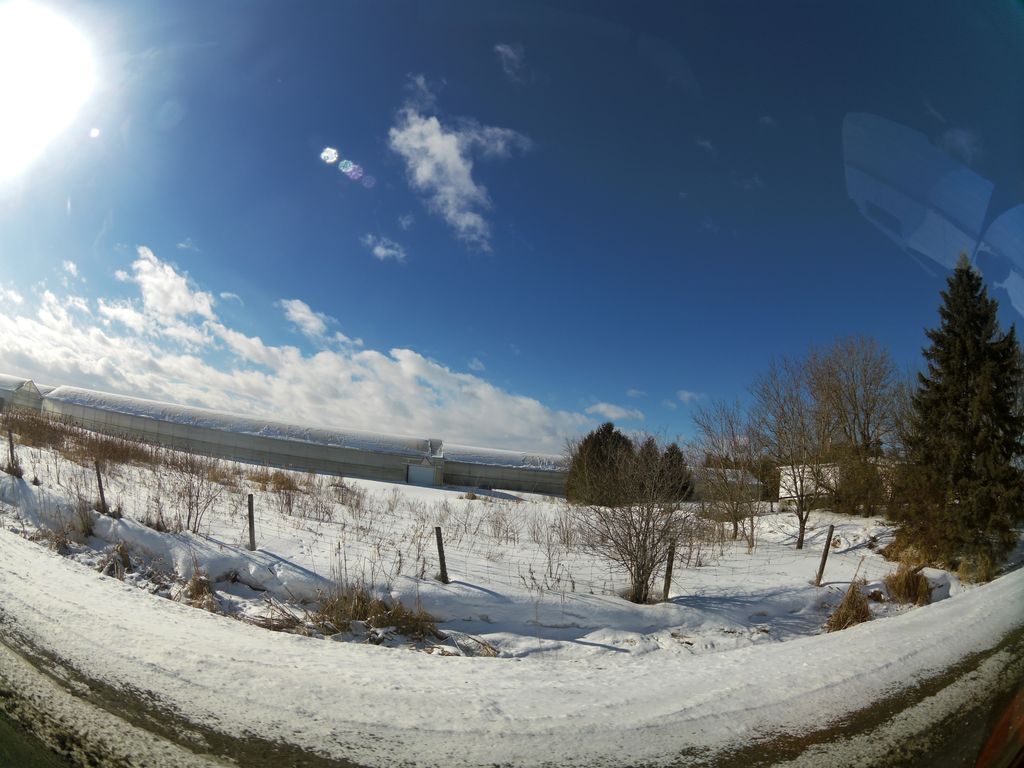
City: ottawa-gatineau